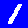
Digit: 1